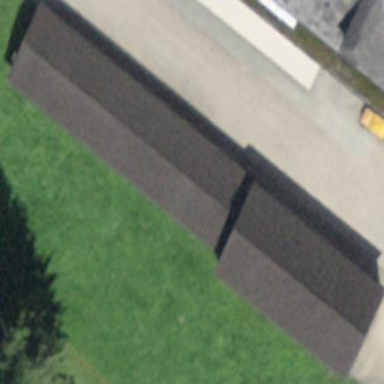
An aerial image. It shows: Shed building.